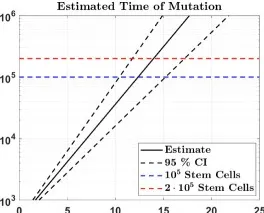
(B) Backward extrapolation used to estimate when the mutation occurred. A heterozygous mutation in 1 out of 100.000 (dashed blue line) or 200.000 (dashed red line) stem cells.
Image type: chart (chart)